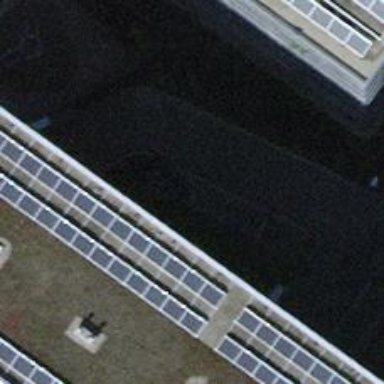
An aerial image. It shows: Bicycle parking facility.